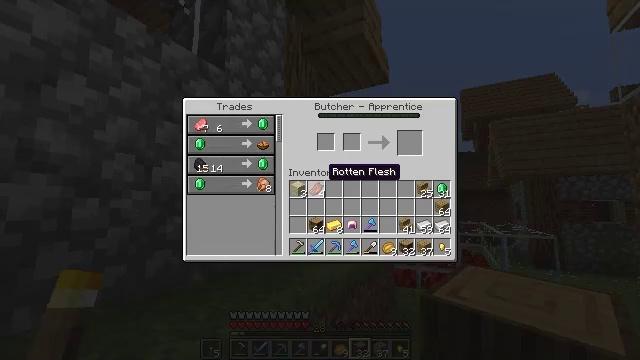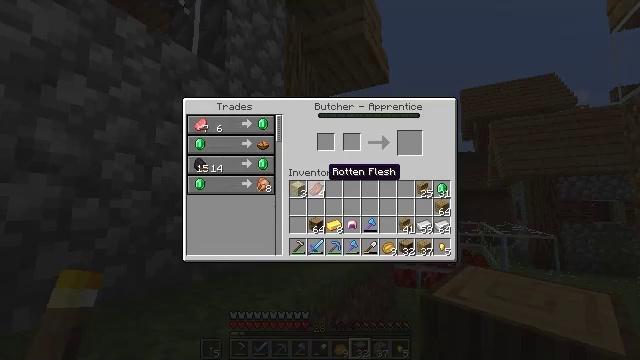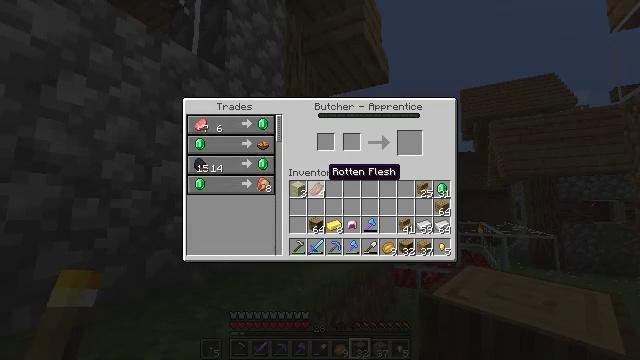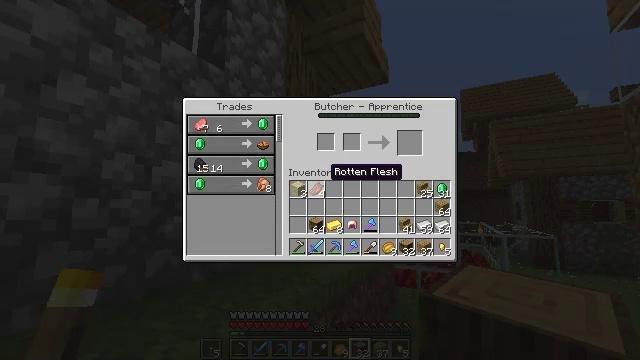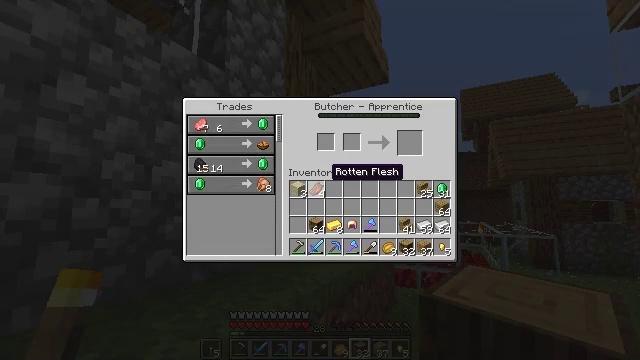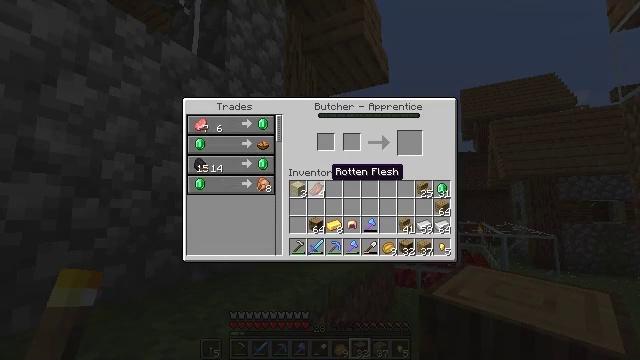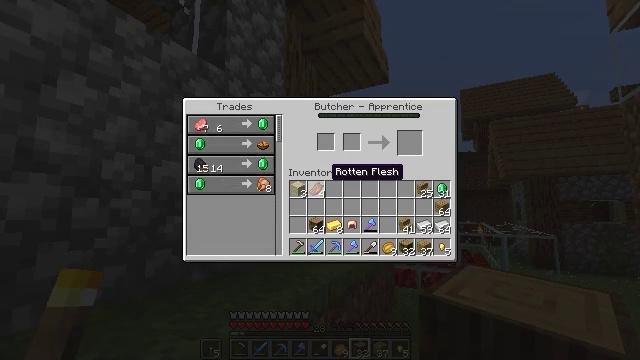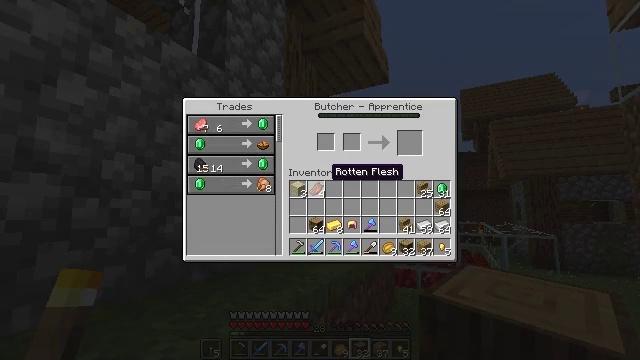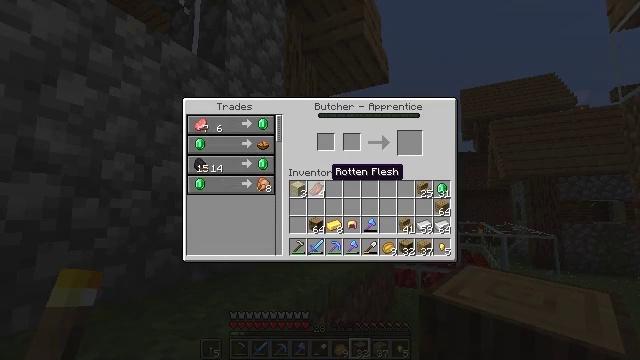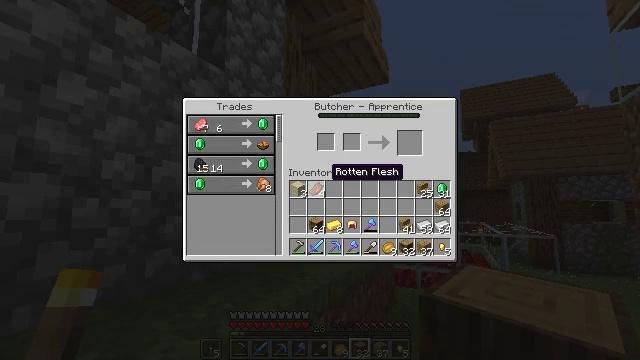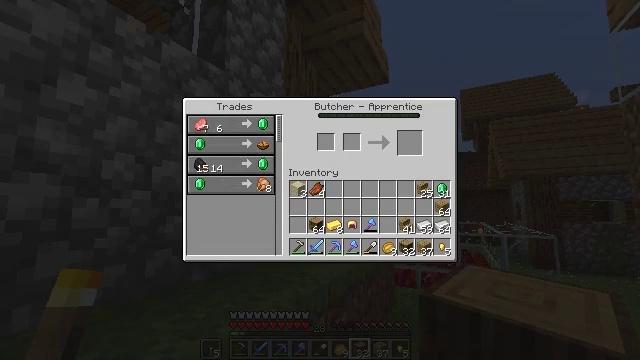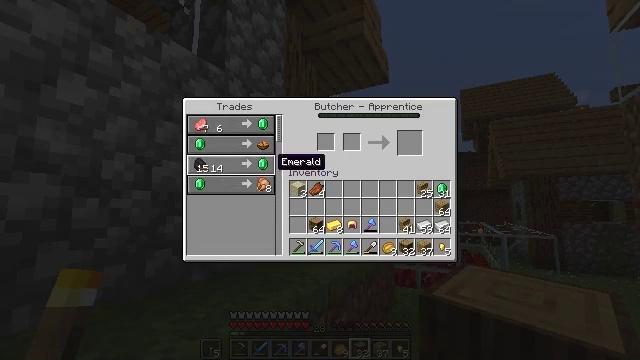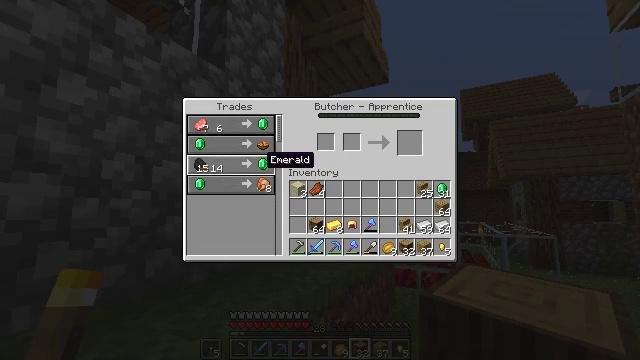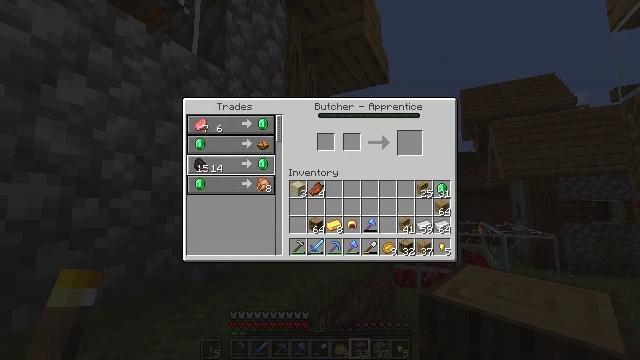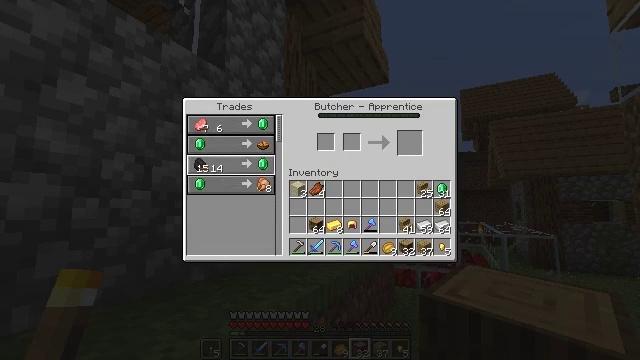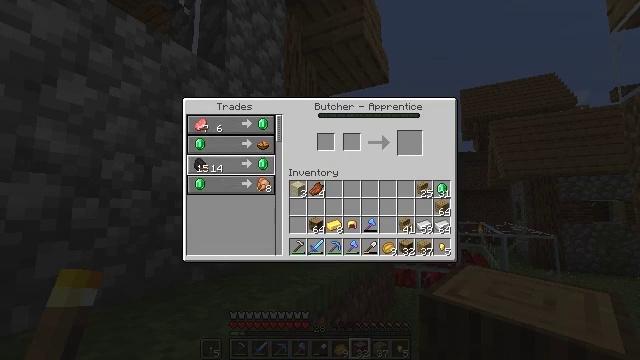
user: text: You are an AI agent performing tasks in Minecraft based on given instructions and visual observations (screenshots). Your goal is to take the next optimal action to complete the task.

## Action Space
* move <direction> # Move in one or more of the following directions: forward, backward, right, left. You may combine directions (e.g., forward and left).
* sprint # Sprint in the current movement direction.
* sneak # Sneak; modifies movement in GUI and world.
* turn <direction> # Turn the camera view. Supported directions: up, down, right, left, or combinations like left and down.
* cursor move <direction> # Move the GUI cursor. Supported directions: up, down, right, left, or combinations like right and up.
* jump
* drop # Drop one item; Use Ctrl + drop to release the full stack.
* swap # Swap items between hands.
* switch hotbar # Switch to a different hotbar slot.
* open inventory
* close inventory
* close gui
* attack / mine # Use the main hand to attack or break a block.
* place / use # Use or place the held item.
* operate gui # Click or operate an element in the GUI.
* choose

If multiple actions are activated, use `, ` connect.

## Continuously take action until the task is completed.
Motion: motion action
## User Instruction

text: Use a furnace to make cooked chicken.
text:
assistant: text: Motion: no_op
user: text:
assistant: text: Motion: no_op
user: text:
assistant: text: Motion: move forward
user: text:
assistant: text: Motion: move forward
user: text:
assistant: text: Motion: move forward
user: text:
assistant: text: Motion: move forward
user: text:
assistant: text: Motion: move forward
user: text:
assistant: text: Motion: move forward
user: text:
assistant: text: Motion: no_op
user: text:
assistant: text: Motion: cursor move left
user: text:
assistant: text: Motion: cursor move left
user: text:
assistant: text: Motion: cursor move left
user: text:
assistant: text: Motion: cursor move left
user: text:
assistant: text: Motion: cursor move left
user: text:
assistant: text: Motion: no_op
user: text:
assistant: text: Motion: cursor move left
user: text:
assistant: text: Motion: no_op
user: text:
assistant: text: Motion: no_op
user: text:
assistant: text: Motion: no_op
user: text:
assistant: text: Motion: no_op
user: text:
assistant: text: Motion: no_op
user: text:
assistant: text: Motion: no_op
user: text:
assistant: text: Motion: no_op
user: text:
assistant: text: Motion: no_op
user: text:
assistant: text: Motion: no_op
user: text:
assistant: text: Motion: no_op
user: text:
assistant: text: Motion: no_op
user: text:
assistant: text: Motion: operate gui
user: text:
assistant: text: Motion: operate gui
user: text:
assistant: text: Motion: no_op